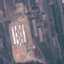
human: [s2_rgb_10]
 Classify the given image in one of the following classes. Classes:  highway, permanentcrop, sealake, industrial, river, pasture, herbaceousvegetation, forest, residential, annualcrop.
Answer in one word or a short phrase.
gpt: Industrial